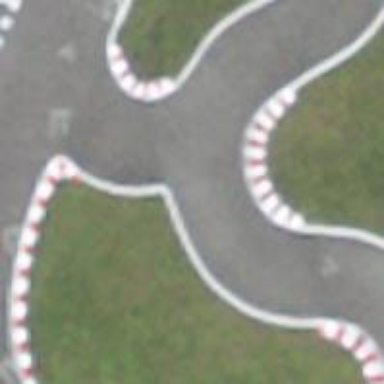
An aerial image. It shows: Asphalt raceway for karting.